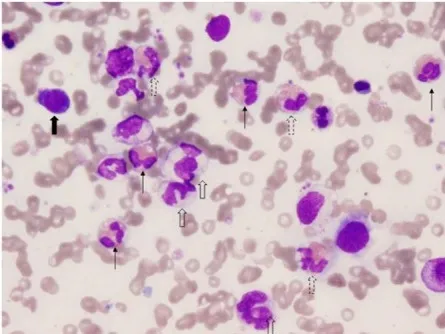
Bone marrow eosinophilia. A representative Wright-Giemsa stain, (x400) of bone marrow aspirate smears from case 1. Notice the presence of various immature eosinophils, including eosinophilic band and Polymorphonuclear eosinophils.
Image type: pathology (giemsa)